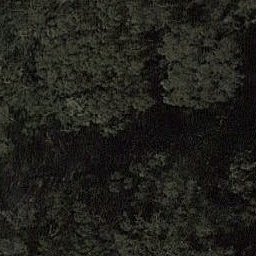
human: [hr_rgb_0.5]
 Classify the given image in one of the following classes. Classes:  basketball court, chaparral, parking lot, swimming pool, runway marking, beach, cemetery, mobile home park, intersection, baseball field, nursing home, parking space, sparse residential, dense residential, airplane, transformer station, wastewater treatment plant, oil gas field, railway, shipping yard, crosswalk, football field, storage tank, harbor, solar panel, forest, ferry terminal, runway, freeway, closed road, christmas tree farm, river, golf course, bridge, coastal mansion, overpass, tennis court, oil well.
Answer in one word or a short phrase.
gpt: forest